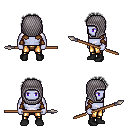
a pixel art fantasy rpg character, male body template, dark elf, purple skin, leather shoulder armor, gold greaves, gray curly afro hairstyle, chain hood, leather bracers, black shoes, spear, four views (front, back, left, right), 2x2 character sprite sheet, small pixel art, hard edges, no anti-aliasing